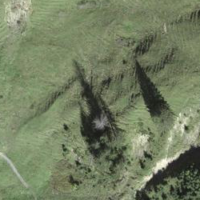
EUNIS habitat code: 26
Species observed at this site:
Carduus defloratus